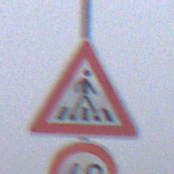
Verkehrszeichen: FussgaengerueberwegLinks
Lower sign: Geschwindigkeit40
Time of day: MorningAfternoon
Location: Outdoor (RoadRail)
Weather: Overcast
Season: NotSpecified
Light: Natural